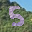
Label: 5